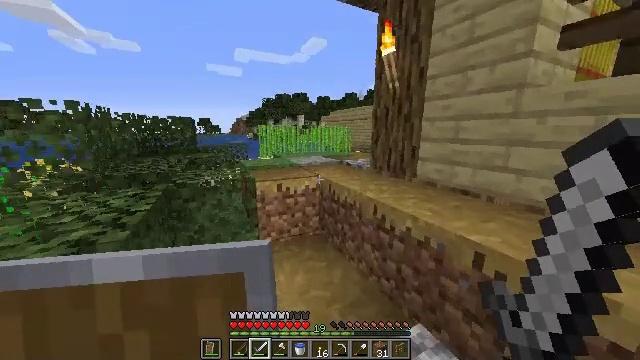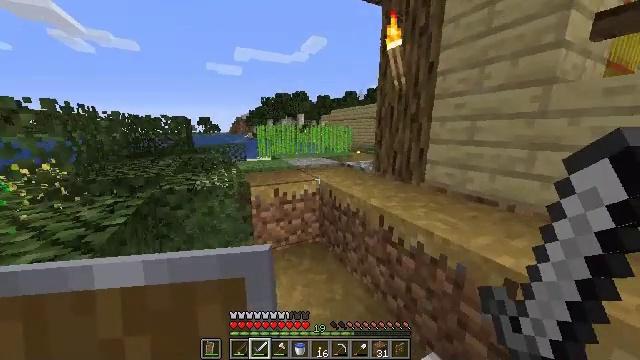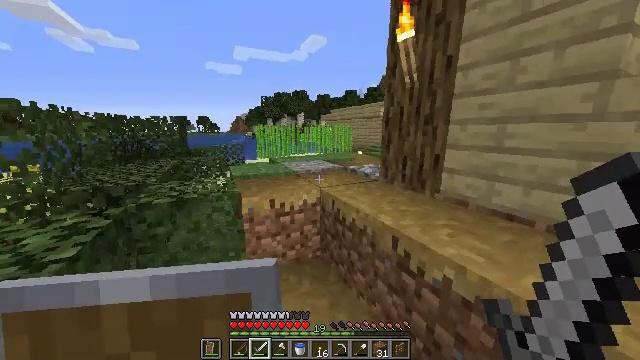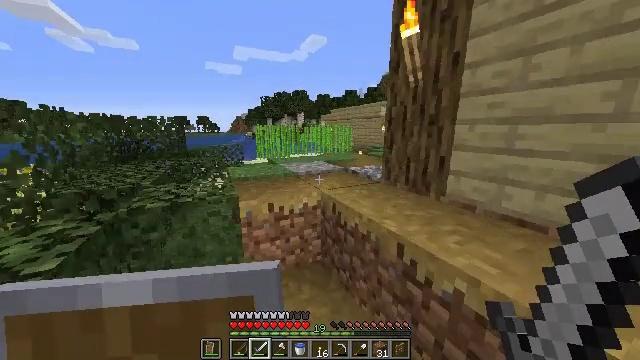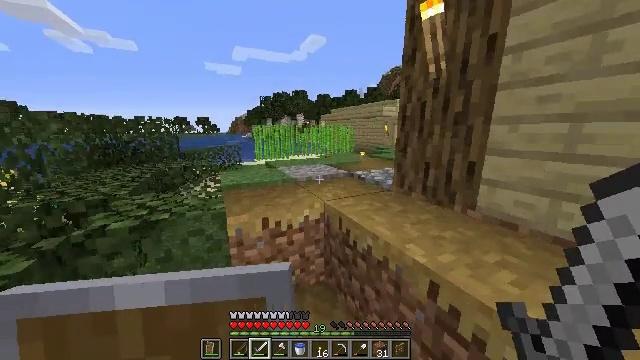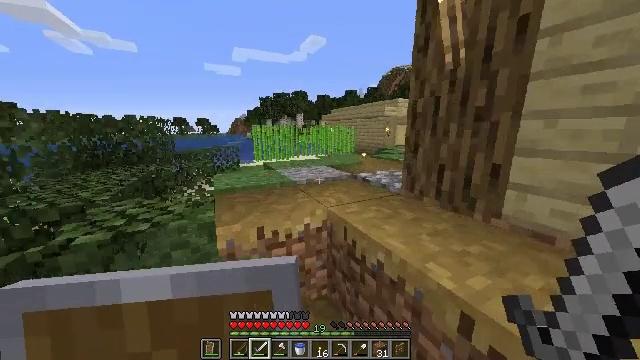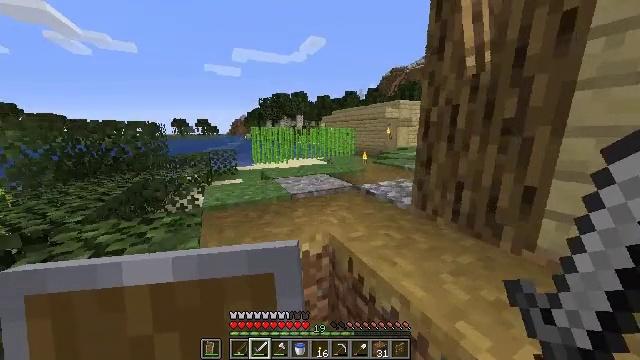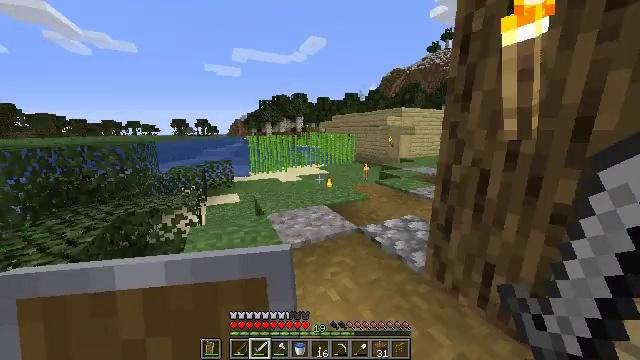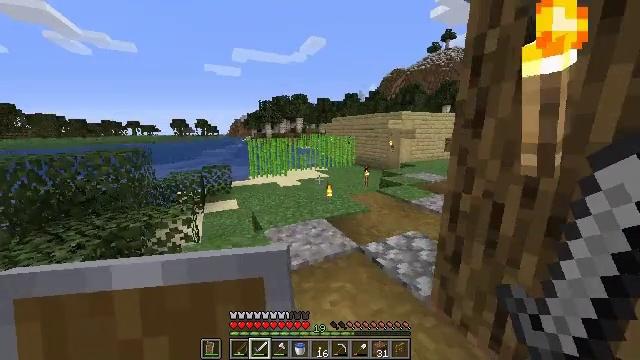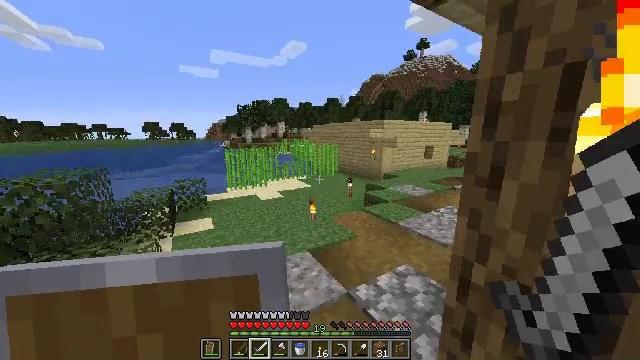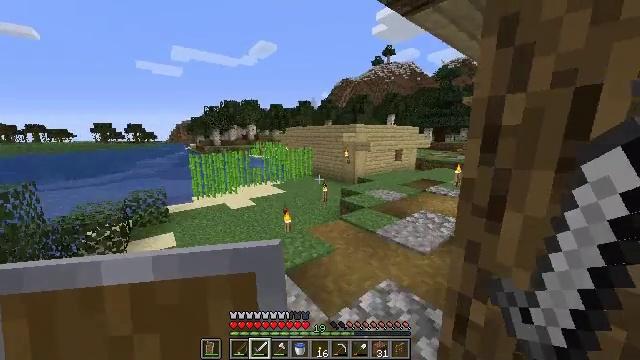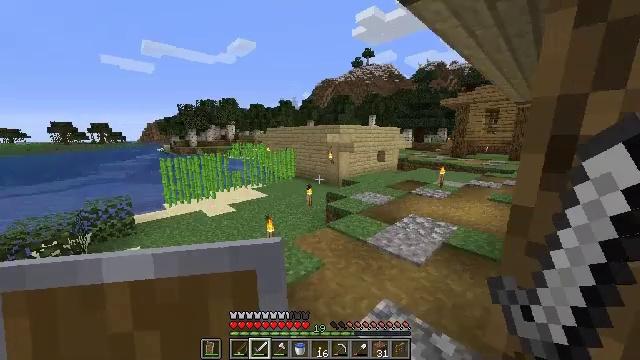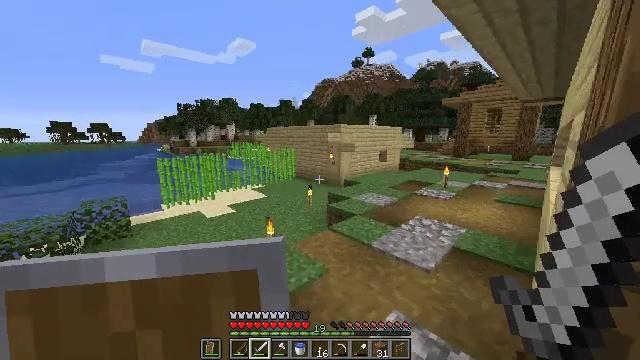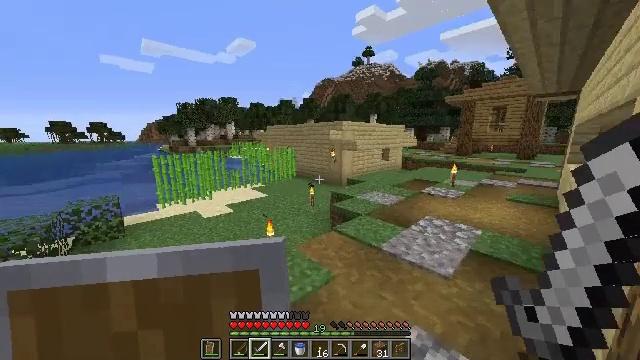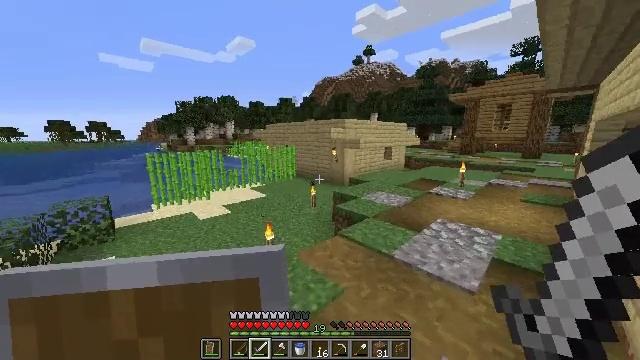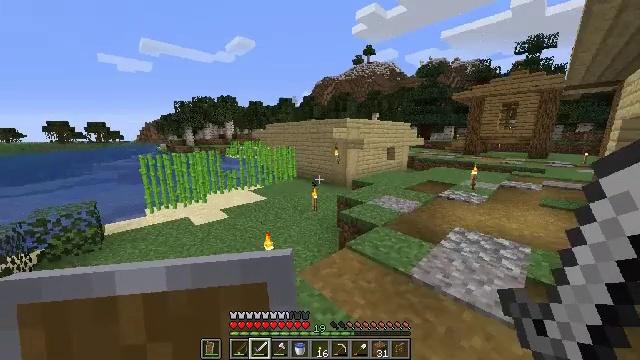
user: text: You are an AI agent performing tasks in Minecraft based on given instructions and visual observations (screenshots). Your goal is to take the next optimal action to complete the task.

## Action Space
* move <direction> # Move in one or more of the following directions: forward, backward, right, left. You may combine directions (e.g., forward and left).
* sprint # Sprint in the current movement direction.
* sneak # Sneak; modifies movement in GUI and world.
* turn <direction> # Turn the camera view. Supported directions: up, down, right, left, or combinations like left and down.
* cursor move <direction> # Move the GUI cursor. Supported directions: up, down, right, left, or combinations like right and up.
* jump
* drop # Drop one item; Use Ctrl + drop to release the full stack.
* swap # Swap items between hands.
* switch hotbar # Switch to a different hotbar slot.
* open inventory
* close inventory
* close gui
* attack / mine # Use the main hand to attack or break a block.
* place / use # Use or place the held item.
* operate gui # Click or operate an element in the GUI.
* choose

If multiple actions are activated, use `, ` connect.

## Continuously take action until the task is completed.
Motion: motion action
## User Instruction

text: Mine the small spruce sapling.
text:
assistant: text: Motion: move forward
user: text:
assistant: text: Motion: move forward
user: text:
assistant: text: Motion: move forward
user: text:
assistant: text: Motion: move forward
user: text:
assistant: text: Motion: move forward
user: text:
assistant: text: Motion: move forward, jump
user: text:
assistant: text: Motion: move forward, jump
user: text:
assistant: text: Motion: move forward, jump
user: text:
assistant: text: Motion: move forward, turn right, jump
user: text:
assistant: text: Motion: move forward, turn right, jump
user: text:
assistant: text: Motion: move forward, turn right
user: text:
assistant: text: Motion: move forward
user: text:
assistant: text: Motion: move forward
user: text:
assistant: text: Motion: move forward
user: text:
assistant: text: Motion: move forward
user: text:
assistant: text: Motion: move forward and move right
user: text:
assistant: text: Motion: move forward and move right
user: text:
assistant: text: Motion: move forward and move right
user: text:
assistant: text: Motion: move forward and move right
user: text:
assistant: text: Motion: move forward and move right
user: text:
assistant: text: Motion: move forward and move right
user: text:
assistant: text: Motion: move forward and move right, turn left and up
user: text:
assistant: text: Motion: move forward and move right, turn left and up
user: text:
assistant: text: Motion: move forward and move right, turn left and up
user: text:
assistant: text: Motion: move forward and move right, turn left
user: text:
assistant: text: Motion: move forward and move right, turn right
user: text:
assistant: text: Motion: move forward and move right, turn right
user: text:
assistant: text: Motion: move forward and move right, turn right
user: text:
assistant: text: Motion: move forward and move right, turn left
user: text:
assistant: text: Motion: move forward and move right, turn left